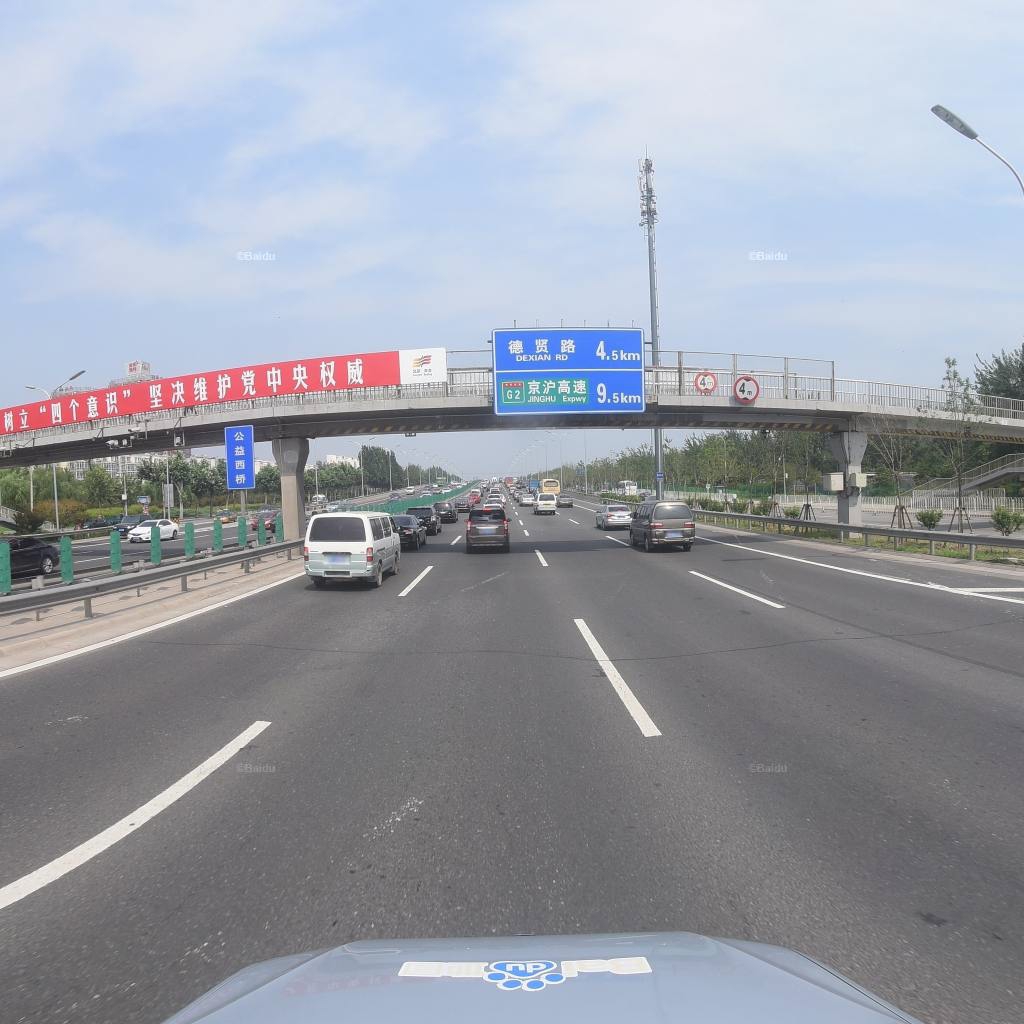
Region: Fengtai
Road damage annotations: longitudinal patch, transverse patch, longitudinal patch